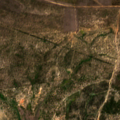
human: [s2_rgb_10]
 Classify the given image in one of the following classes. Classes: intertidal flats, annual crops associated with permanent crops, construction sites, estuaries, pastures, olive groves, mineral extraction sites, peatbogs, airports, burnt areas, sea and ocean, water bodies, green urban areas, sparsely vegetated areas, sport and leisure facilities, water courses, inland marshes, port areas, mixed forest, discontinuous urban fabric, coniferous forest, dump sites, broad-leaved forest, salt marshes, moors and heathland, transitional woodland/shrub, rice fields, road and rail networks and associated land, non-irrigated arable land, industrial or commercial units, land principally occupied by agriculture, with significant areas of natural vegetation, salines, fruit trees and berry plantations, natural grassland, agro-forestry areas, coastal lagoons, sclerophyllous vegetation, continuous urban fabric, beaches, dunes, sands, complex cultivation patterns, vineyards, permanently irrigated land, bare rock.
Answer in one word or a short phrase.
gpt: non-irrigated arable land, annual crops associated with permanent crops, complex cultivation patterns, broad-leaved forest, transitional woodland/shrub